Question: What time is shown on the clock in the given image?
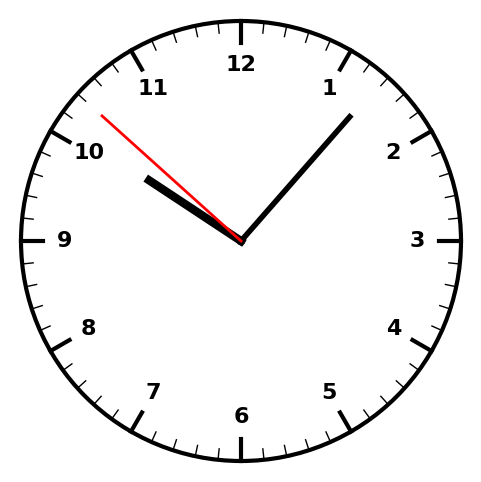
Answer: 10:06:52